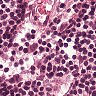
Metastatic tissue present: no